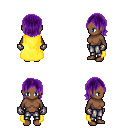
a pixel art fantasy rpg character, female body template, human, dark skin, yellow cape, metal pants, purple long bangs hairstyle, metal gloves, four views (front, back, left, right), 2x2 character sprite sheet, small pixel art, hard edges, no anti-aliasing